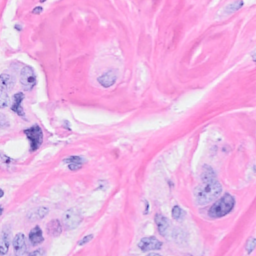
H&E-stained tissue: Breast